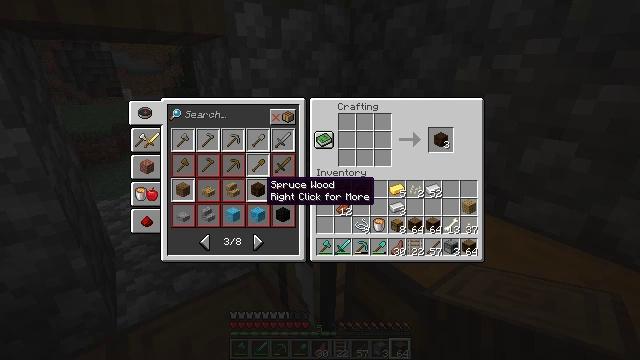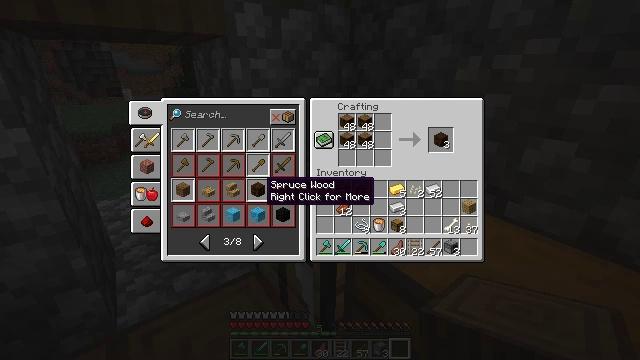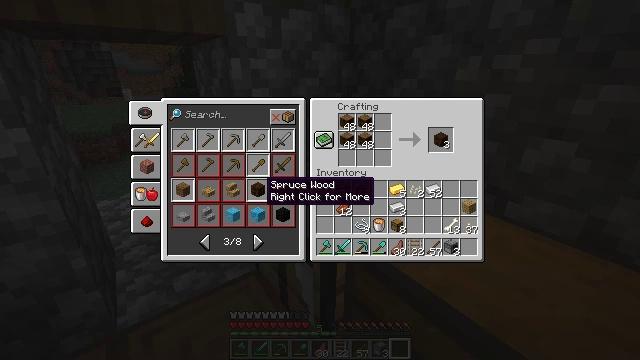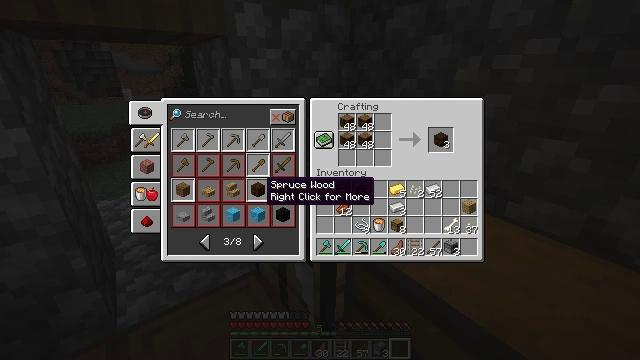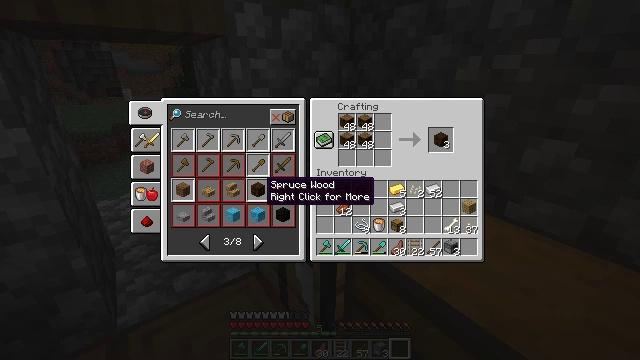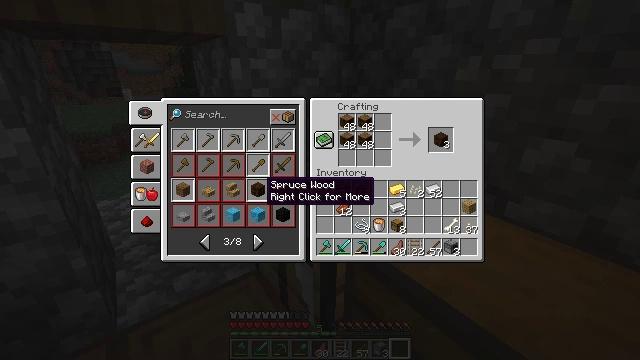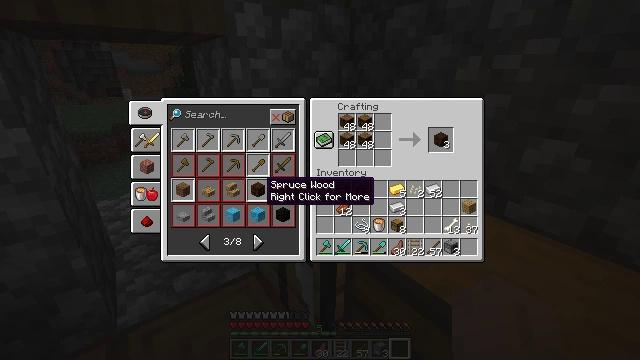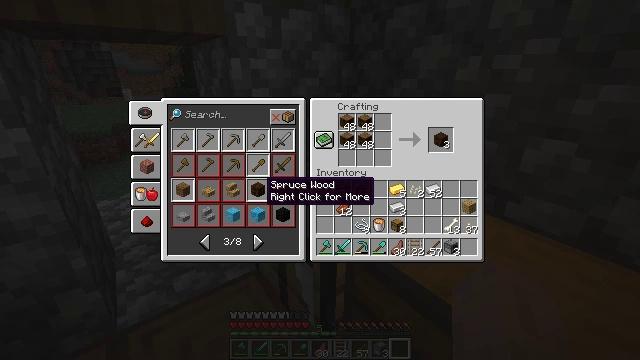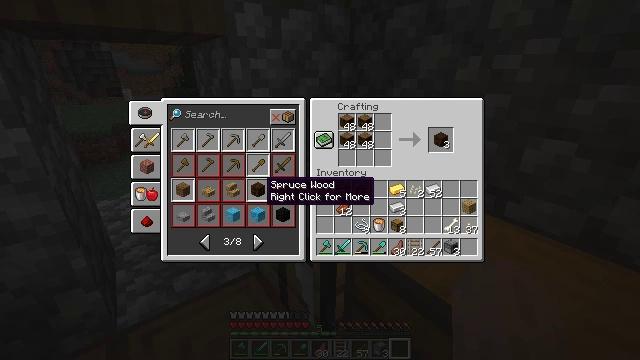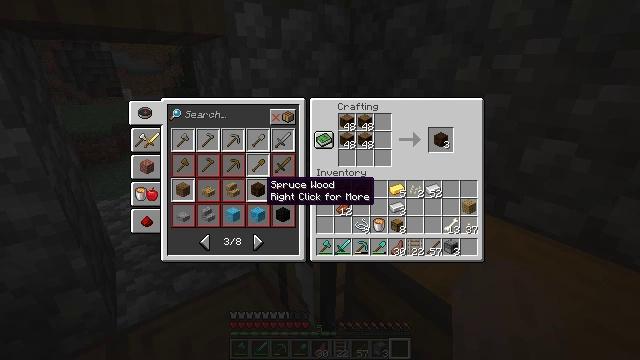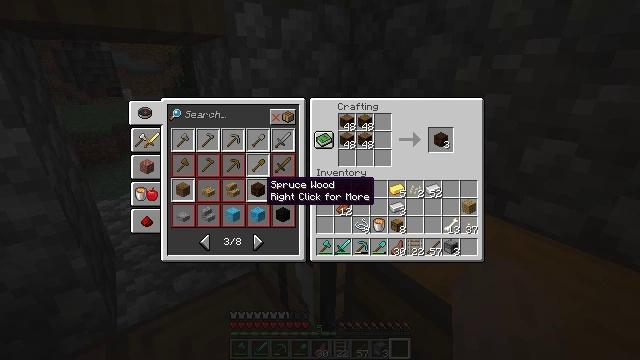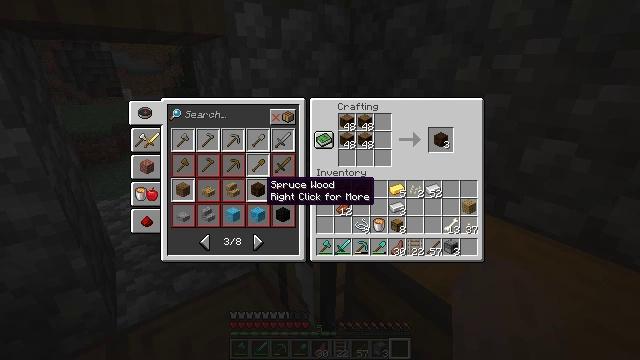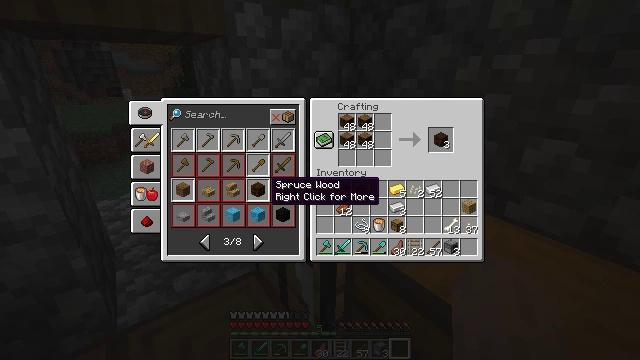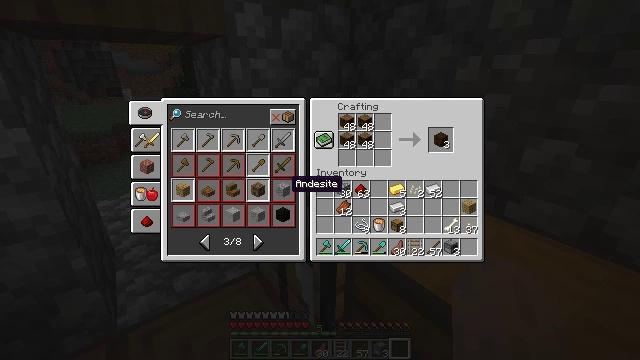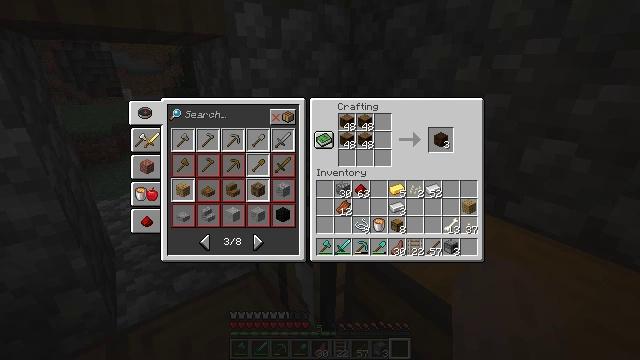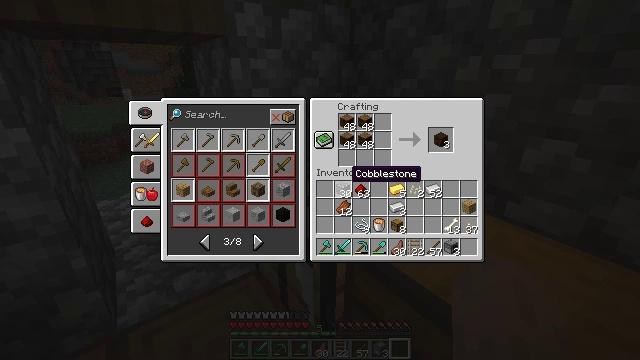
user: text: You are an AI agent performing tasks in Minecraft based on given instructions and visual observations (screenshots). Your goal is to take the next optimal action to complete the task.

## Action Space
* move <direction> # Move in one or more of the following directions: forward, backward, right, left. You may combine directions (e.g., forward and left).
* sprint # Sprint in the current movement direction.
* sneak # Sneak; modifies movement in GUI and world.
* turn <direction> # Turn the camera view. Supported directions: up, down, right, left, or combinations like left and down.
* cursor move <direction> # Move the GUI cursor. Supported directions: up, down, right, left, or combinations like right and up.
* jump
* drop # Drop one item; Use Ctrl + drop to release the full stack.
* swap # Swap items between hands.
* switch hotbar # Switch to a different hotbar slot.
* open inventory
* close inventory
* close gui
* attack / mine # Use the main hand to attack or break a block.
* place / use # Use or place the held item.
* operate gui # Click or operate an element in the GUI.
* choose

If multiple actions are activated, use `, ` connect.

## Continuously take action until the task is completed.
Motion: motion action
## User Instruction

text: Make spruce wood from spruce logs.
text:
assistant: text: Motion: sneak
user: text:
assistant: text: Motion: sneak
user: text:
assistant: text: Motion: sneak
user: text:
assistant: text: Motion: sneak
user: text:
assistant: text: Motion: sneak
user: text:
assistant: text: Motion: sneak
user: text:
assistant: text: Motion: sneak
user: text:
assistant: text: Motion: sneak
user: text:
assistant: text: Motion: sneak
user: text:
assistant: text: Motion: sneak
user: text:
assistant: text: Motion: sneak
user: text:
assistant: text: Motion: sneak
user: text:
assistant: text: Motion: sneak, cursor move right
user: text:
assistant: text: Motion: sneak, cursor move right
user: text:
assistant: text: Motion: sneak, cursor move right
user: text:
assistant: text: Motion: sneak, cursor move right
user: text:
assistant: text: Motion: sneak, cursor move right
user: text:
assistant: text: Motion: sneak, cursor move right
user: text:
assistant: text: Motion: sneak, cursor move right
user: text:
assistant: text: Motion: sneak, cursor move right
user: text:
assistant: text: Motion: sneak
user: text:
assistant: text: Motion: sneak
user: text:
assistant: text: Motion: sneak
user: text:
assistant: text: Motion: sneak
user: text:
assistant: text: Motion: sneak
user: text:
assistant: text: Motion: sneak
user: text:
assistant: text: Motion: sneak
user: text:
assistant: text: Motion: no_op
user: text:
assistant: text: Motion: no_op
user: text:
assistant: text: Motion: no_op